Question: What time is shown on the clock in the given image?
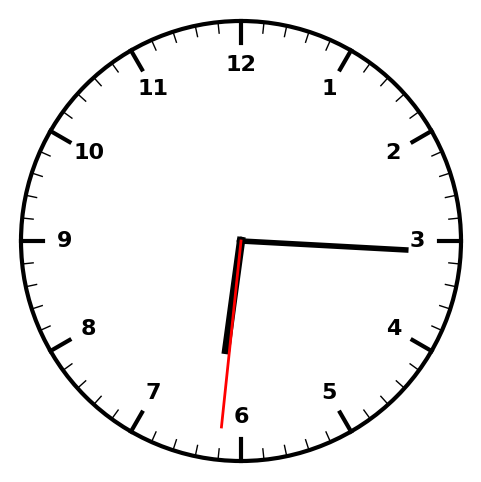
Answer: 06:15:31